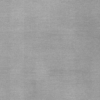
Label: dusty